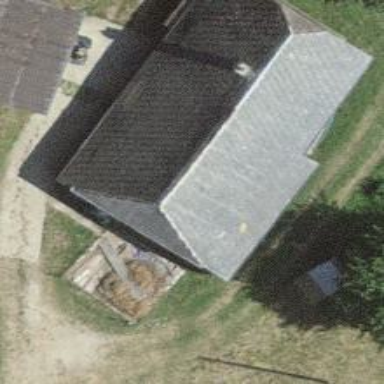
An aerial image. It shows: Farm.